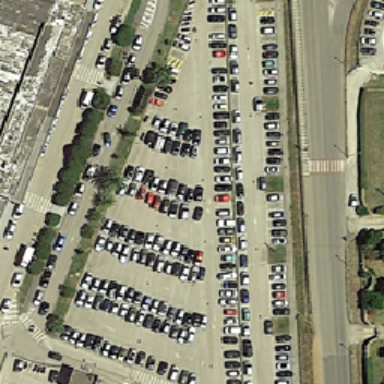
Stop like a triangle .